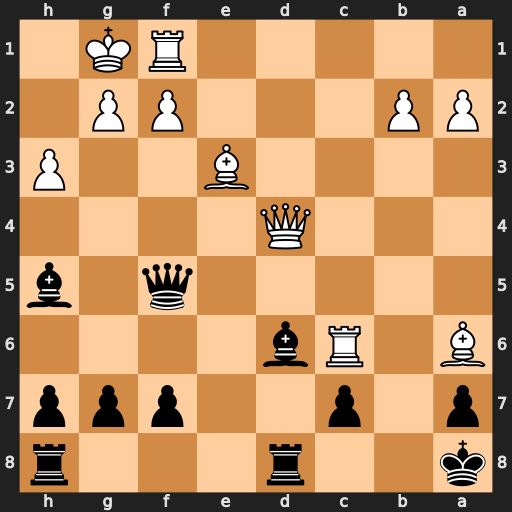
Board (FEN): k2r3r/p1p2ppp/B1Rb4/5q1b/3Q4/4B2P/PP3PP1/5RK1
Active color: b
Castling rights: -
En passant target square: -
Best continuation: Bh2+ Kxh2 Rxd4